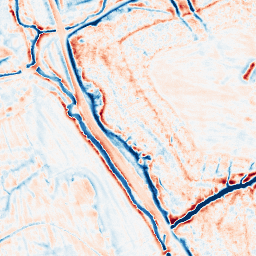
Category: edge_preserving
Decomposition family: bilateral
Decomposition parameters: d: 15
sigma_color: 50
sigma_space: 75
Upsampling method: bicubic
Upsampling parameters: scale: 8
Upsampling scale: 8